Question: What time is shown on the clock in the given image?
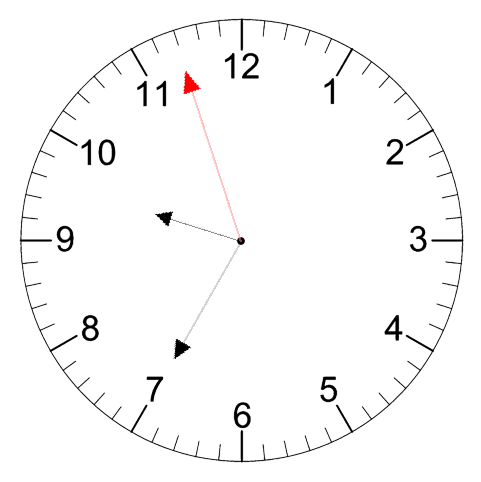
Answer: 09:34:57